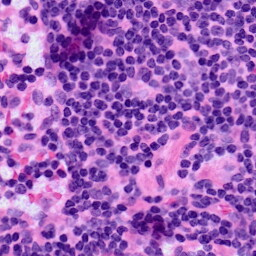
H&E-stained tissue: LymphNode